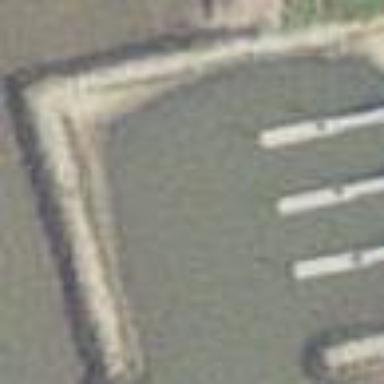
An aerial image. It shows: Breakwater structure.